Question: I'm trying to achieve this here:

where if you hover over the border between the list view and the tab panel you get to increase the size of the top window whilst decreasing the size of the bottom window and vice versa but I'm at a total loss as to what flags need to be set to enable child window moving by the user.
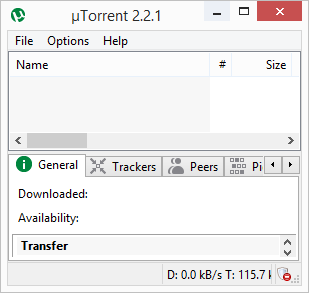
Answer: It is not as easy as setting child window flags. The narrow stripe between the upper and lower child windows has to be a background window that implements a splitter window effect by handling mouse messages on the stripe. This link outlines the basics:
<URL>